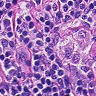
Metastatic tissue present: no